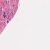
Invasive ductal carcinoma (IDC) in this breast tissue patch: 1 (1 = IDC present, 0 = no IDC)